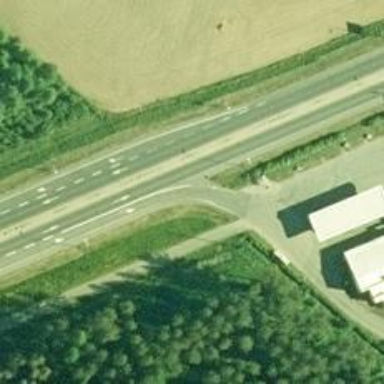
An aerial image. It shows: Trunk link highway.